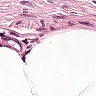
Metastatic tissue present: no